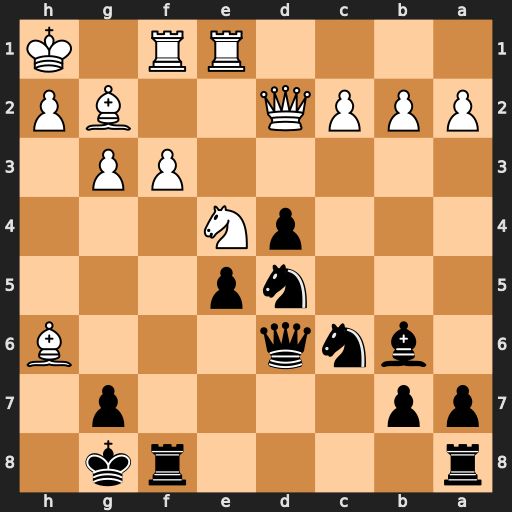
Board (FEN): r4rk1/pp4p1/1bnq3B/3np3/3pN3/5PP1/PPPQ2BP/4RR1K
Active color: b
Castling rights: -
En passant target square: -
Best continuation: Qxh6 Qxh6 gxh6